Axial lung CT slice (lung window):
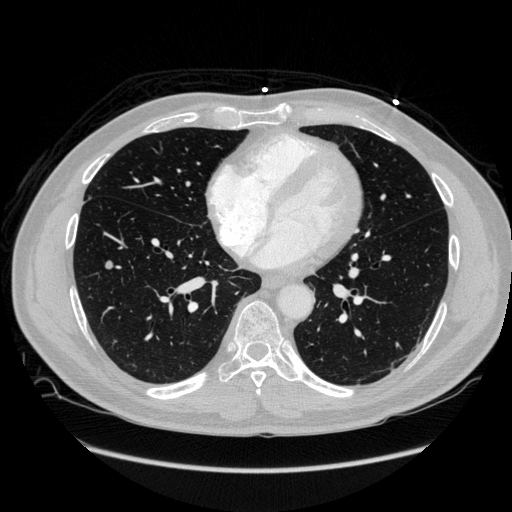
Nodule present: no